A time-domain waveform of one vibration snapshot from a rolling-element bearing is shown. What is the most likely bearing condition (normal, inner_race, outer_race, ball)?
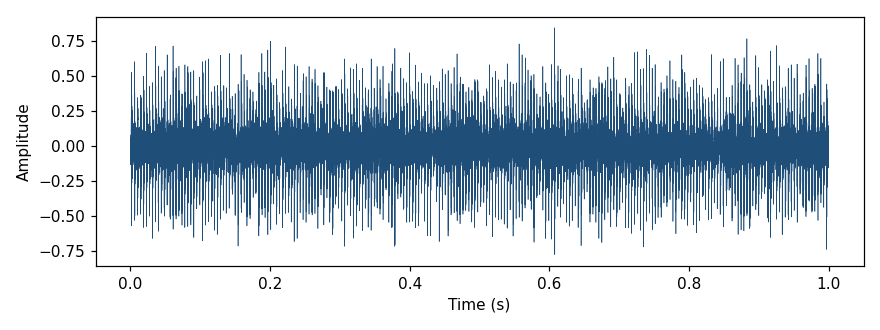
Answer: outer_race